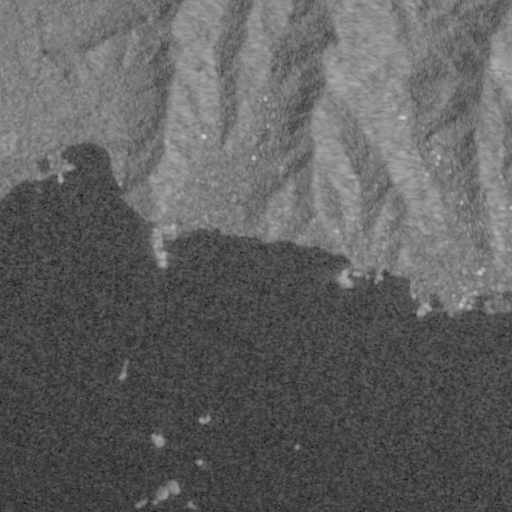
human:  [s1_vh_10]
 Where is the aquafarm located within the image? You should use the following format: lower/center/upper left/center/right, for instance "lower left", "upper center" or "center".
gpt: The aquafarm is located in the center of the image.
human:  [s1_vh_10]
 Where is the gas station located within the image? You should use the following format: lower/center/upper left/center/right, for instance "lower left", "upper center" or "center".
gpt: The gas station is located in the center of the image.
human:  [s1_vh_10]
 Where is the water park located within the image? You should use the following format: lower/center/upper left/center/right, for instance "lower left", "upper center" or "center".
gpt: The water park is located in the upper left of the image.
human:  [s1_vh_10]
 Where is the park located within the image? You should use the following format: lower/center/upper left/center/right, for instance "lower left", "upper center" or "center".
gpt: There is no park in the image.

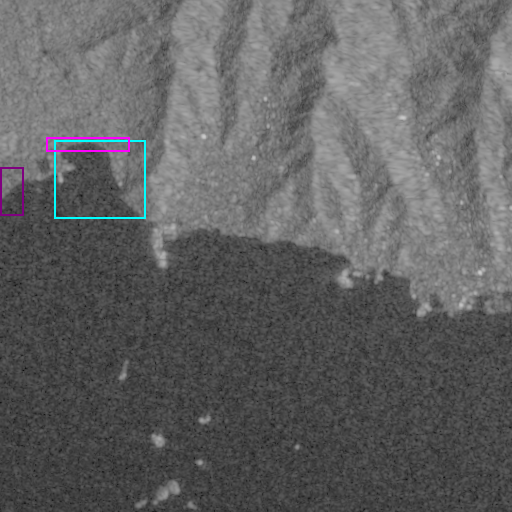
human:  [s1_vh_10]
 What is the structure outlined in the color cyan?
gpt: The structure outlined in cyan is a park.
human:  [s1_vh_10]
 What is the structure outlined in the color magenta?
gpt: The structure outlined in magenta is a parking lot.
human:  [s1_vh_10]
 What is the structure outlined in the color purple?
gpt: The structure outlined in purple is a water park.
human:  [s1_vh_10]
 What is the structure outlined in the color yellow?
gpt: There is no yellow outline.